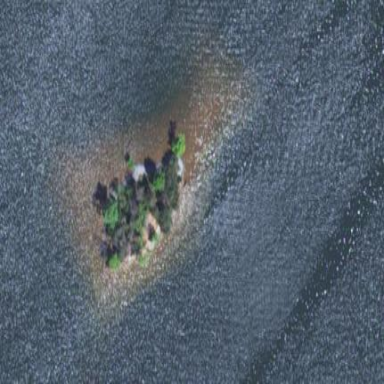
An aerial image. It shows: Islet.